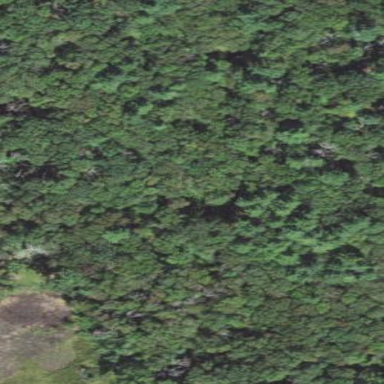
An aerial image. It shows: Woodland with needle-leaved trees.